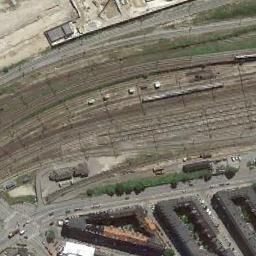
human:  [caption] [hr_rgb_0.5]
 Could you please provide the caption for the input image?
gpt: The railway is on the bare land next to some houses .

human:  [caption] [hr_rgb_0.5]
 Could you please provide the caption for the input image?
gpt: These railways have some buildings on one side of the railways .

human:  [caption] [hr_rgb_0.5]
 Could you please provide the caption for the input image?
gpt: There are several buildings beside the railway .

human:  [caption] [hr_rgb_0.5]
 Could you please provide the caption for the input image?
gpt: Both sides of the railway are neat trees .

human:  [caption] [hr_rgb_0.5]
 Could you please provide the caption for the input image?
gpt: There are some buildings beside the railway .